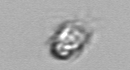
Label: Mesodinium